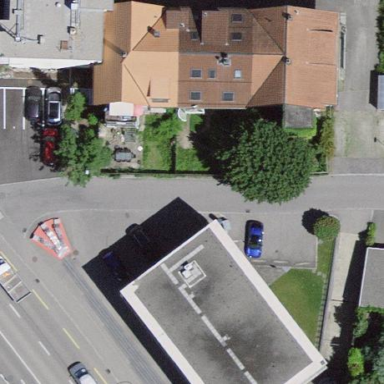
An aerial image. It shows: Terrace building.